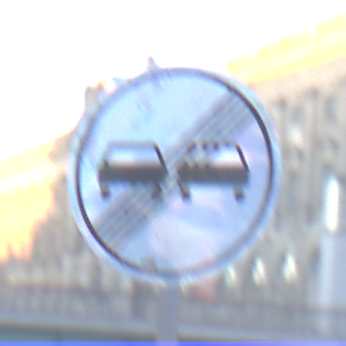
Verkehrszeichen: EndeUeberholverbot
Umgebung: Outdoor, Urban
Tageszeit: SunriseSunset
Wetter: Clear
Licht: Natural
Jahreszeit: NotSpecified
Kontrast: LowContrast